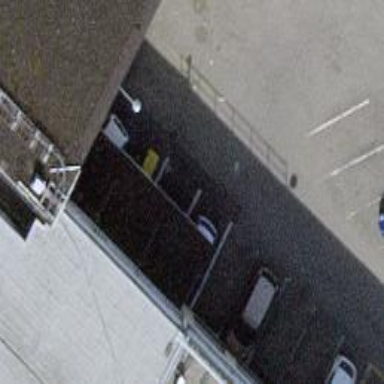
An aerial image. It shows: Bicycle parking area.